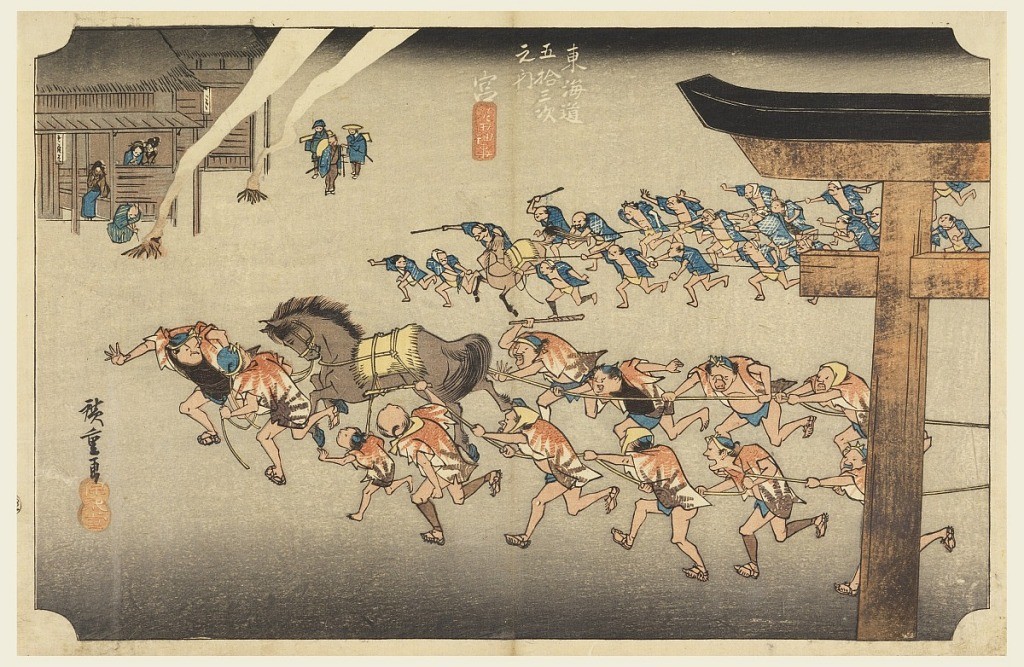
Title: Miya (Atsuta Jiuji Temple Fete), in The Fifty-Three Stations of the Tokaido Road (Tokaido Gojusan Tsugi-no Uchi)
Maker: Ando Hiroshige, Japanese, 1797–1858
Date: ca. 1834
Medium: Woodblock print (ukiyo-e) on mulberry paper (washi), ink with color
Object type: Print
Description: Two teams of men, each with horse, hauling festival cars (not visible), from right to left. Right, part of Torii is seen. Left, building outside of which are two fires, and people watching activities.